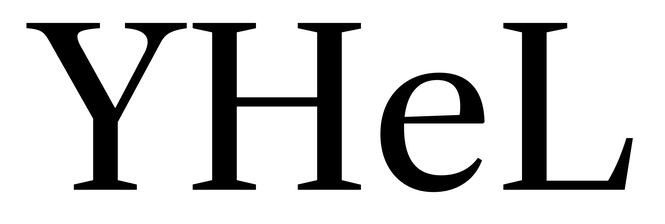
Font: LibreCaslonText_Regular